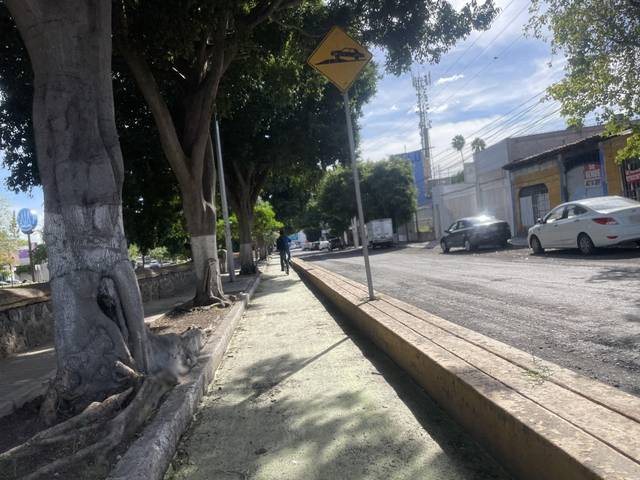
Region: Mexico
Coordinates: 20.6, -100.387